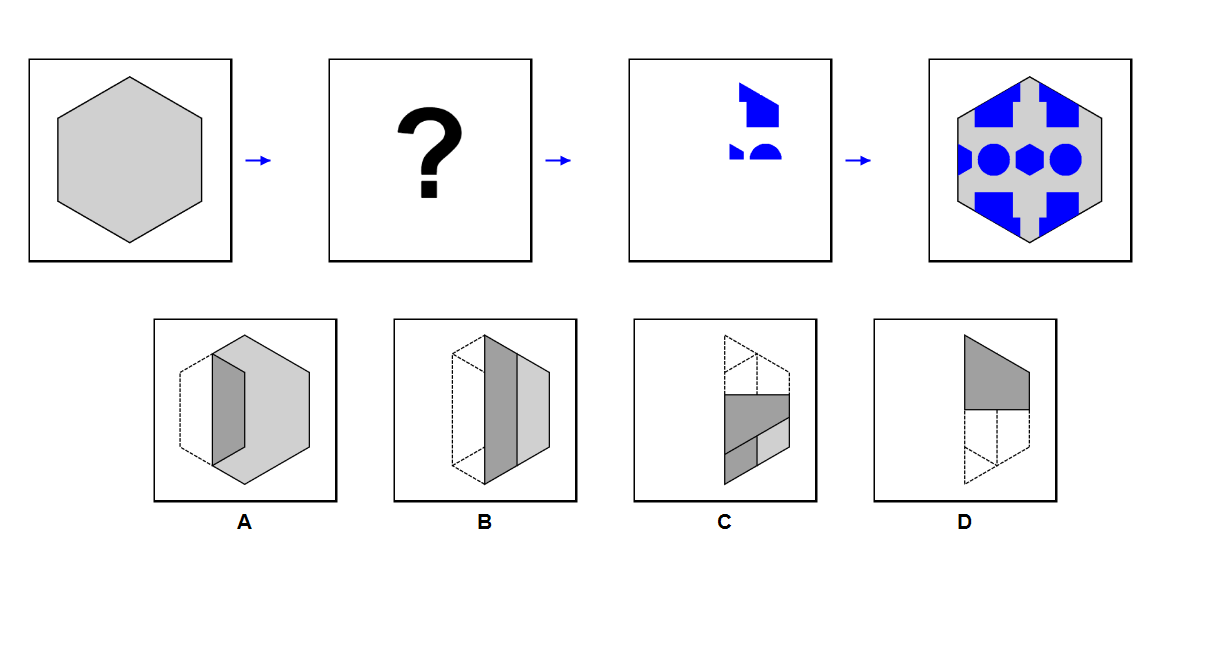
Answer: C